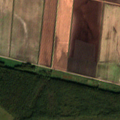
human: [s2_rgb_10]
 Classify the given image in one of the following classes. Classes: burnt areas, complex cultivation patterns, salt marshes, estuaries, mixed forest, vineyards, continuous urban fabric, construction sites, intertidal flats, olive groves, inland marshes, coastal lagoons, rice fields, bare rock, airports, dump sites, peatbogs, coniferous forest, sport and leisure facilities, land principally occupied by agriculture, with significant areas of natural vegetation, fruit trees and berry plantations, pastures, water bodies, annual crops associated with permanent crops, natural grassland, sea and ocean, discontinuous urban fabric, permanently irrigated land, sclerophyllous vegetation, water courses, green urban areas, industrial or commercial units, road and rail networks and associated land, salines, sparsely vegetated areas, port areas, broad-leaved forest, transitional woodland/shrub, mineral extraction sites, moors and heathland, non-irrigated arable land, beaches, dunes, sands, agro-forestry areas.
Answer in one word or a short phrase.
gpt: non-irrigated arable land, broad-leaved forest, peatbogs